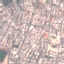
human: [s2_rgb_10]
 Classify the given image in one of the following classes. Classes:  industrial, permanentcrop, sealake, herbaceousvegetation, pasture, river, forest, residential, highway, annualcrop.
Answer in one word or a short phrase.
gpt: Residential